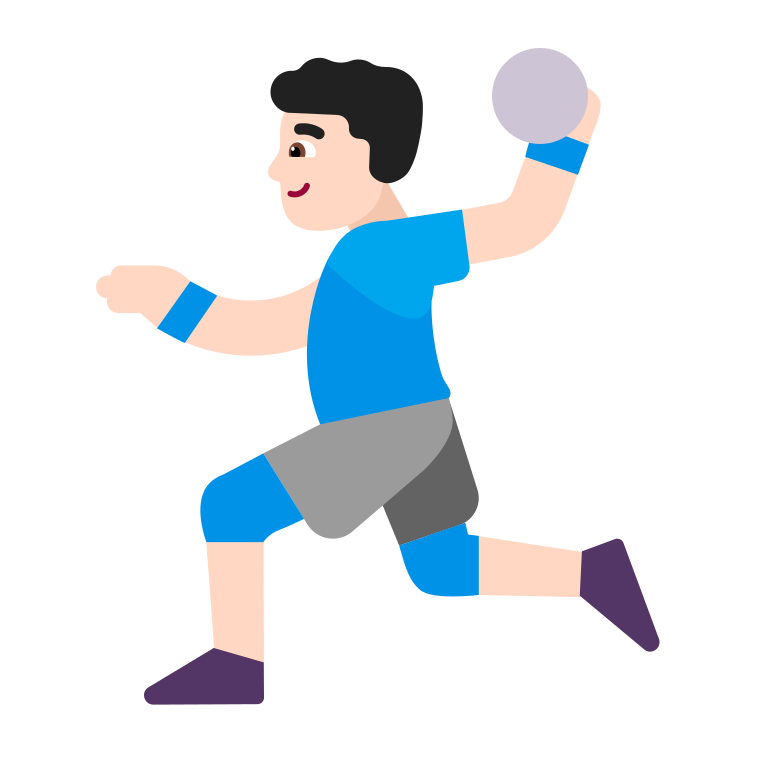
man playing handball flat light